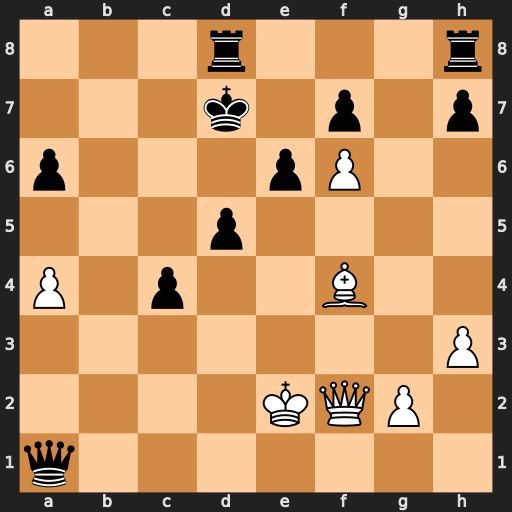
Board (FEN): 3r3r/3k1p1p/p3pP2/3p4/P1p2B2/7P/4KQP1/q7
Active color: w
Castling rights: -
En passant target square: -
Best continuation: Qa7+ Kc6 Qc7#